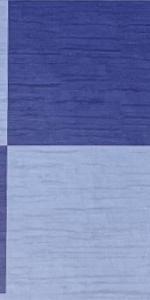
Label: Empty